Field crop: maize
Growth stage: 1
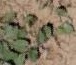
Species: convolvulus